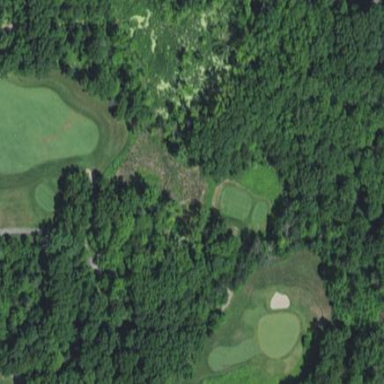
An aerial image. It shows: Rough grassy area used for golf.